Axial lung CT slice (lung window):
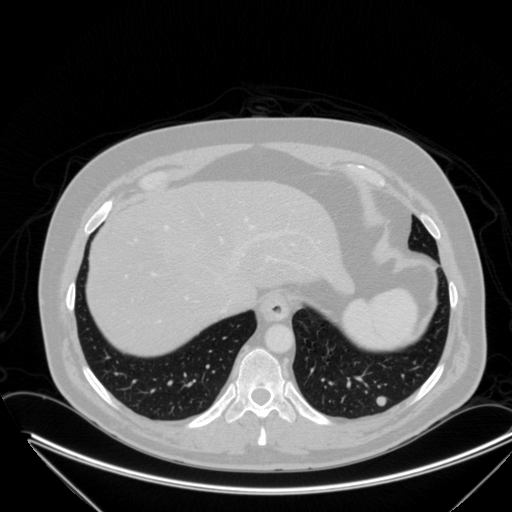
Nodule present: yes
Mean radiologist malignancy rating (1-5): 3.5